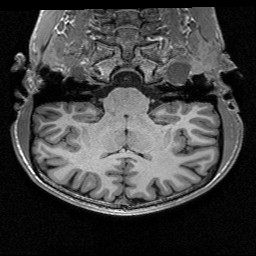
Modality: T1w
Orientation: sagittal
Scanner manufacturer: siemens
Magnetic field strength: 3 T
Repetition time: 2.53 s
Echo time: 0.00267 s